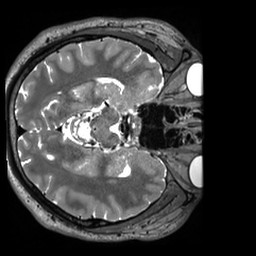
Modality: T2w
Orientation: axial
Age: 27
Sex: male
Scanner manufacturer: siemens
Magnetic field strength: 3 T
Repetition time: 3.2 s
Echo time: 0.408 s